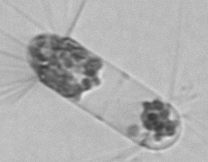
Label: Corethron_hystrix